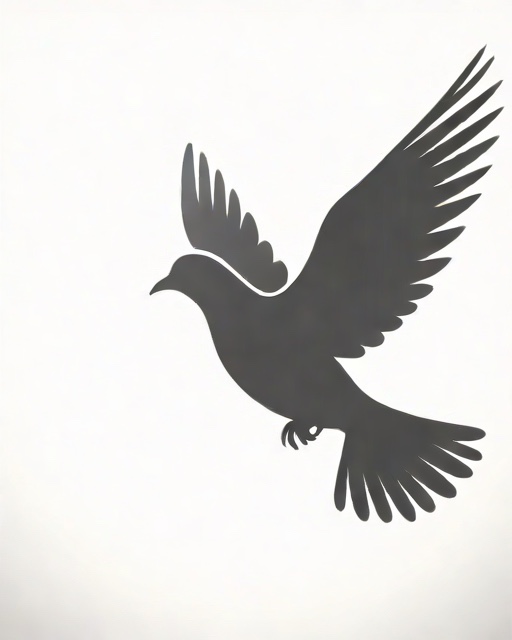
Category: Sympathy